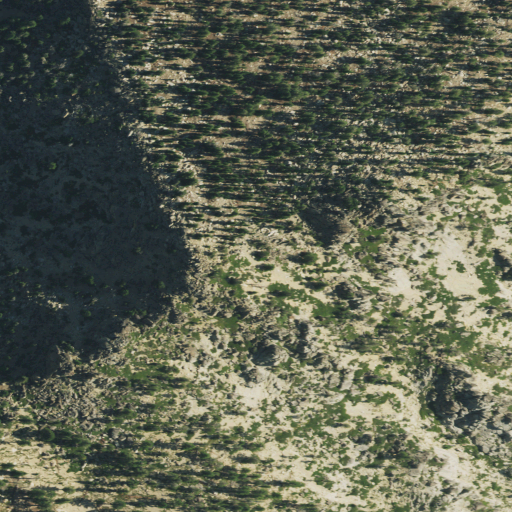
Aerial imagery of mountain in California named Angora Peak containing shrub and evergreen forest